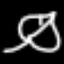
Label: leaf